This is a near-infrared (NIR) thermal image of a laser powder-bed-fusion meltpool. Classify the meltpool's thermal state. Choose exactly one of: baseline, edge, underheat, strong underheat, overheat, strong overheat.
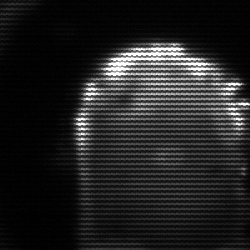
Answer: baseline